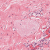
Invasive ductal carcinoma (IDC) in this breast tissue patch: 0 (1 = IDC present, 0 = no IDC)